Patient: sex M, age 62
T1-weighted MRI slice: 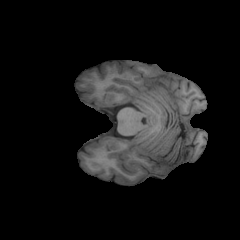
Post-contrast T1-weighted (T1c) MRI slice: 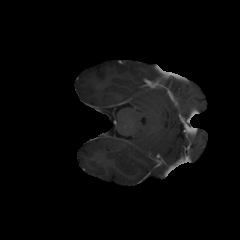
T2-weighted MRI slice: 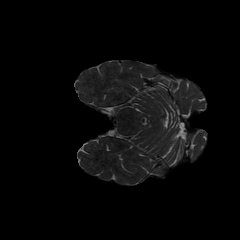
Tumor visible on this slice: no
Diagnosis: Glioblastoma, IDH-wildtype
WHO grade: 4